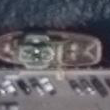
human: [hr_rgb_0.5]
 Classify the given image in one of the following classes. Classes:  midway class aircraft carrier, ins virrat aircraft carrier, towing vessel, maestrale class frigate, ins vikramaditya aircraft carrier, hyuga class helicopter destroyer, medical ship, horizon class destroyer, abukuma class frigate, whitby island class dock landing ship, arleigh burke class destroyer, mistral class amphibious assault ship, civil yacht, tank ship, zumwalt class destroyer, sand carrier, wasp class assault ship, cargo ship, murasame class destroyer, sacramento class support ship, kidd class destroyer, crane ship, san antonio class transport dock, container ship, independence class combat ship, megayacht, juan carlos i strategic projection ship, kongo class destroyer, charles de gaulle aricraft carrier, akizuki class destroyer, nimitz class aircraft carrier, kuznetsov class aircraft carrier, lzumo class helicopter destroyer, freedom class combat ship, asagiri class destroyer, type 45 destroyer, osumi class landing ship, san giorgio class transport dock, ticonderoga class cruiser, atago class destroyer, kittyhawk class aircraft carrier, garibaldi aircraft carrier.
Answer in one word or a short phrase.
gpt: Towing vessel